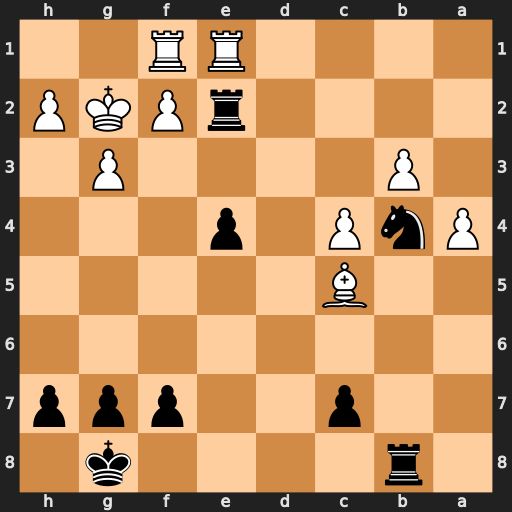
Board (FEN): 1r4k1/2p2ppp/8/2B5/PnP1p3/1P4P1/4rPKP/4RR2
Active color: b
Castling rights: -
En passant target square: -
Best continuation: Rxe1 Rxe1 Nd3 Rxe4 Nxc5